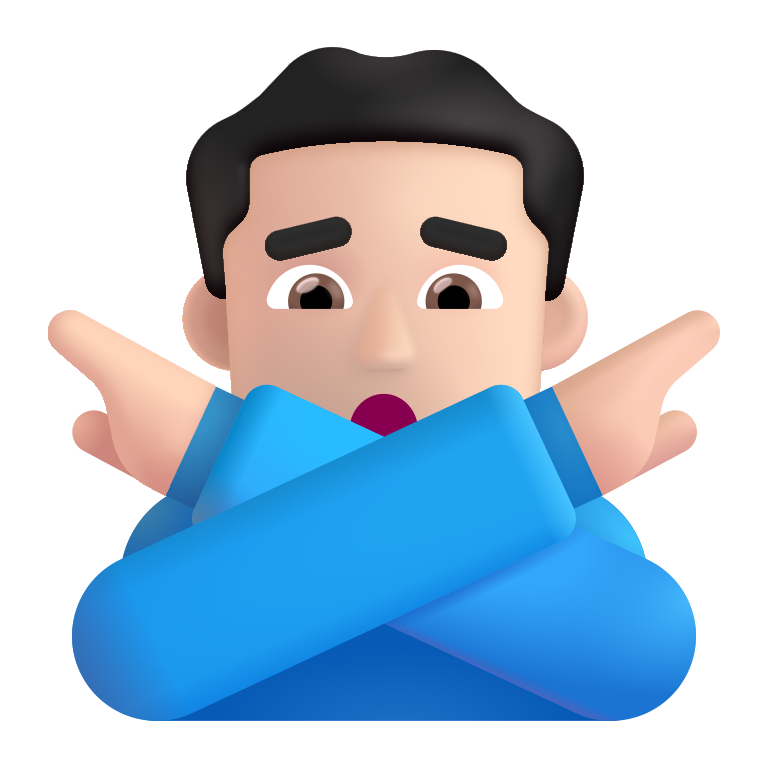
man gesturing no color light